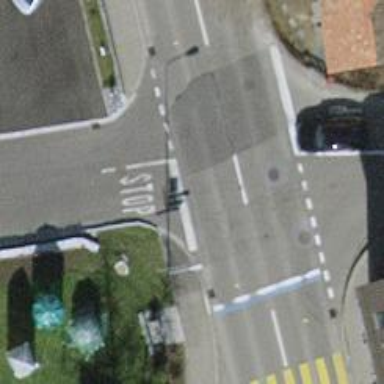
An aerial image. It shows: Unmarked road crossing.